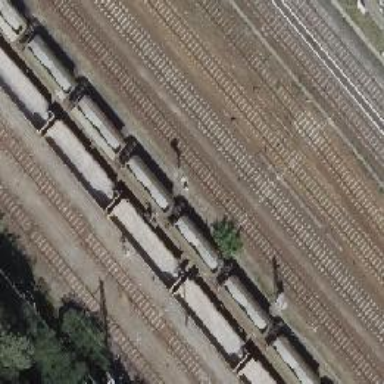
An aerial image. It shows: Railway signal.